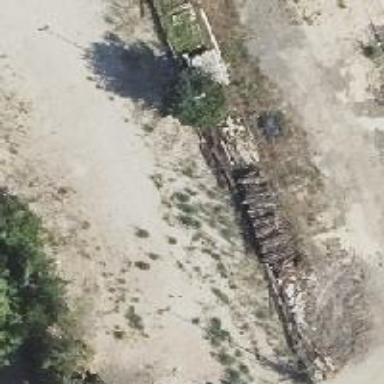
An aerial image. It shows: Abandoned railway with historical significance.